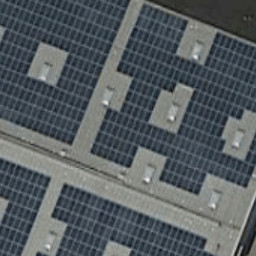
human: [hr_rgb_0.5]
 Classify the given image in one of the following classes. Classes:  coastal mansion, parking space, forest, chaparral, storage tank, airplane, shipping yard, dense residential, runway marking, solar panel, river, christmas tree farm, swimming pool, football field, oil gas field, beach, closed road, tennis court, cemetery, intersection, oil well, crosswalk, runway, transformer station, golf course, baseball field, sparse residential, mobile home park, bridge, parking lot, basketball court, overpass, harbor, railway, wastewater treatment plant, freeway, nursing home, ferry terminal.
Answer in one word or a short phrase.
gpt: solar panel